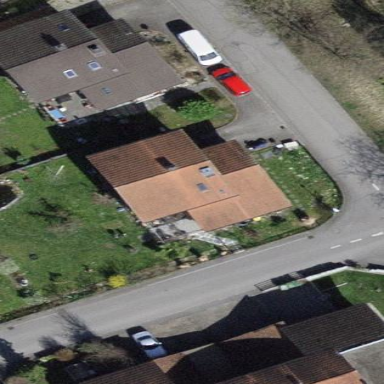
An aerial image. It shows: Building with tile roof.